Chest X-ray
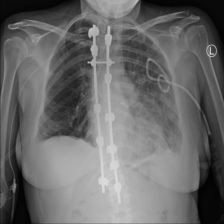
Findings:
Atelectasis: negative
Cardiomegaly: negative
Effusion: negative
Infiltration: positive
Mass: negative
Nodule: negative
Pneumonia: negative
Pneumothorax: negative
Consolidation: negative
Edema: negative
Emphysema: negative
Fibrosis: negative
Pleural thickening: negative
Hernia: negative